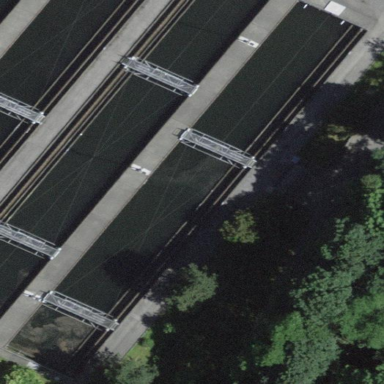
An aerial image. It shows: Image of wastewater.